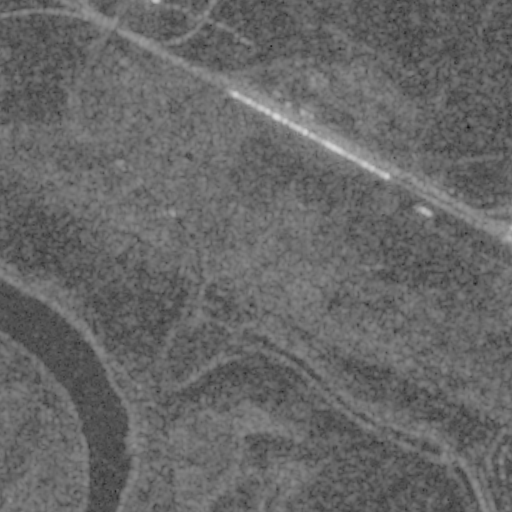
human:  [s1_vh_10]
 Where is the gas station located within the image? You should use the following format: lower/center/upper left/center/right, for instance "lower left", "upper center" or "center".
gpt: The gas station is located in the center left of the image.
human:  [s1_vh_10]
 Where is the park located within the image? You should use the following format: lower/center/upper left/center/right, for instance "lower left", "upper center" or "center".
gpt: The park is located in the upper center of the image.
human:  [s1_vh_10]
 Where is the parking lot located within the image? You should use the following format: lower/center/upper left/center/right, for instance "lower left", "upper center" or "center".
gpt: The parking lot is located in the center left of the image.
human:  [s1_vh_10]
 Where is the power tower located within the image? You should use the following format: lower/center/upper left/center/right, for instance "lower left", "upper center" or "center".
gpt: The power tower is located in the upper right of the image.
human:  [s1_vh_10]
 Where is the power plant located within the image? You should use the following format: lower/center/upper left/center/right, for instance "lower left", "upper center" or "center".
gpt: There is no power plant in the image.

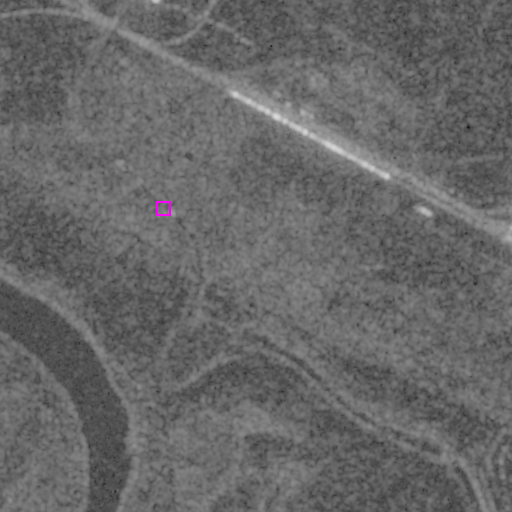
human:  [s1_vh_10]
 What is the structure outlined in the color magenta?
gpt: The structure outlined in magenta is a parking lot.
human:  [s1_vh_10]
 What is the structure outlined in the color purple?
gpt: There is no purple outline.